Interaction volume radius: 5 \u00c5
Interaction volume height: 25 \u00c5
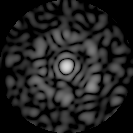
Disorder parameter: 0.78